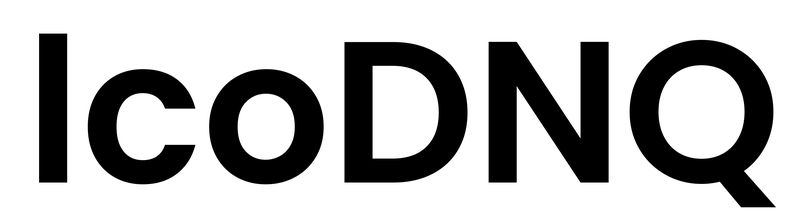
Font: Poppins-SemiBold